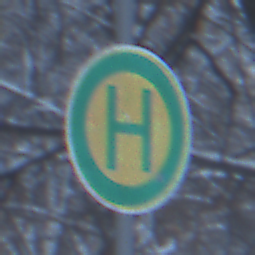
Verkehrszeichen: Haltestelle
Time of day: Midday
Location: Outdoor (Nature)
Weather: Overcast
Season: Winter
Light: Natural